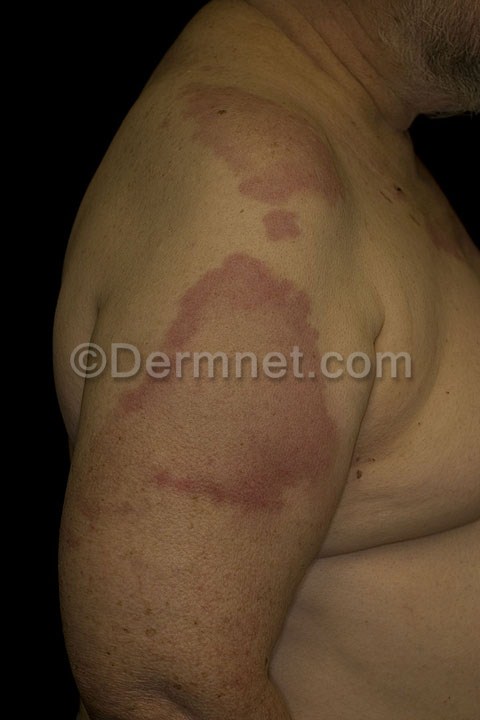
Disease: Urticaria Hives